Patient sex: M
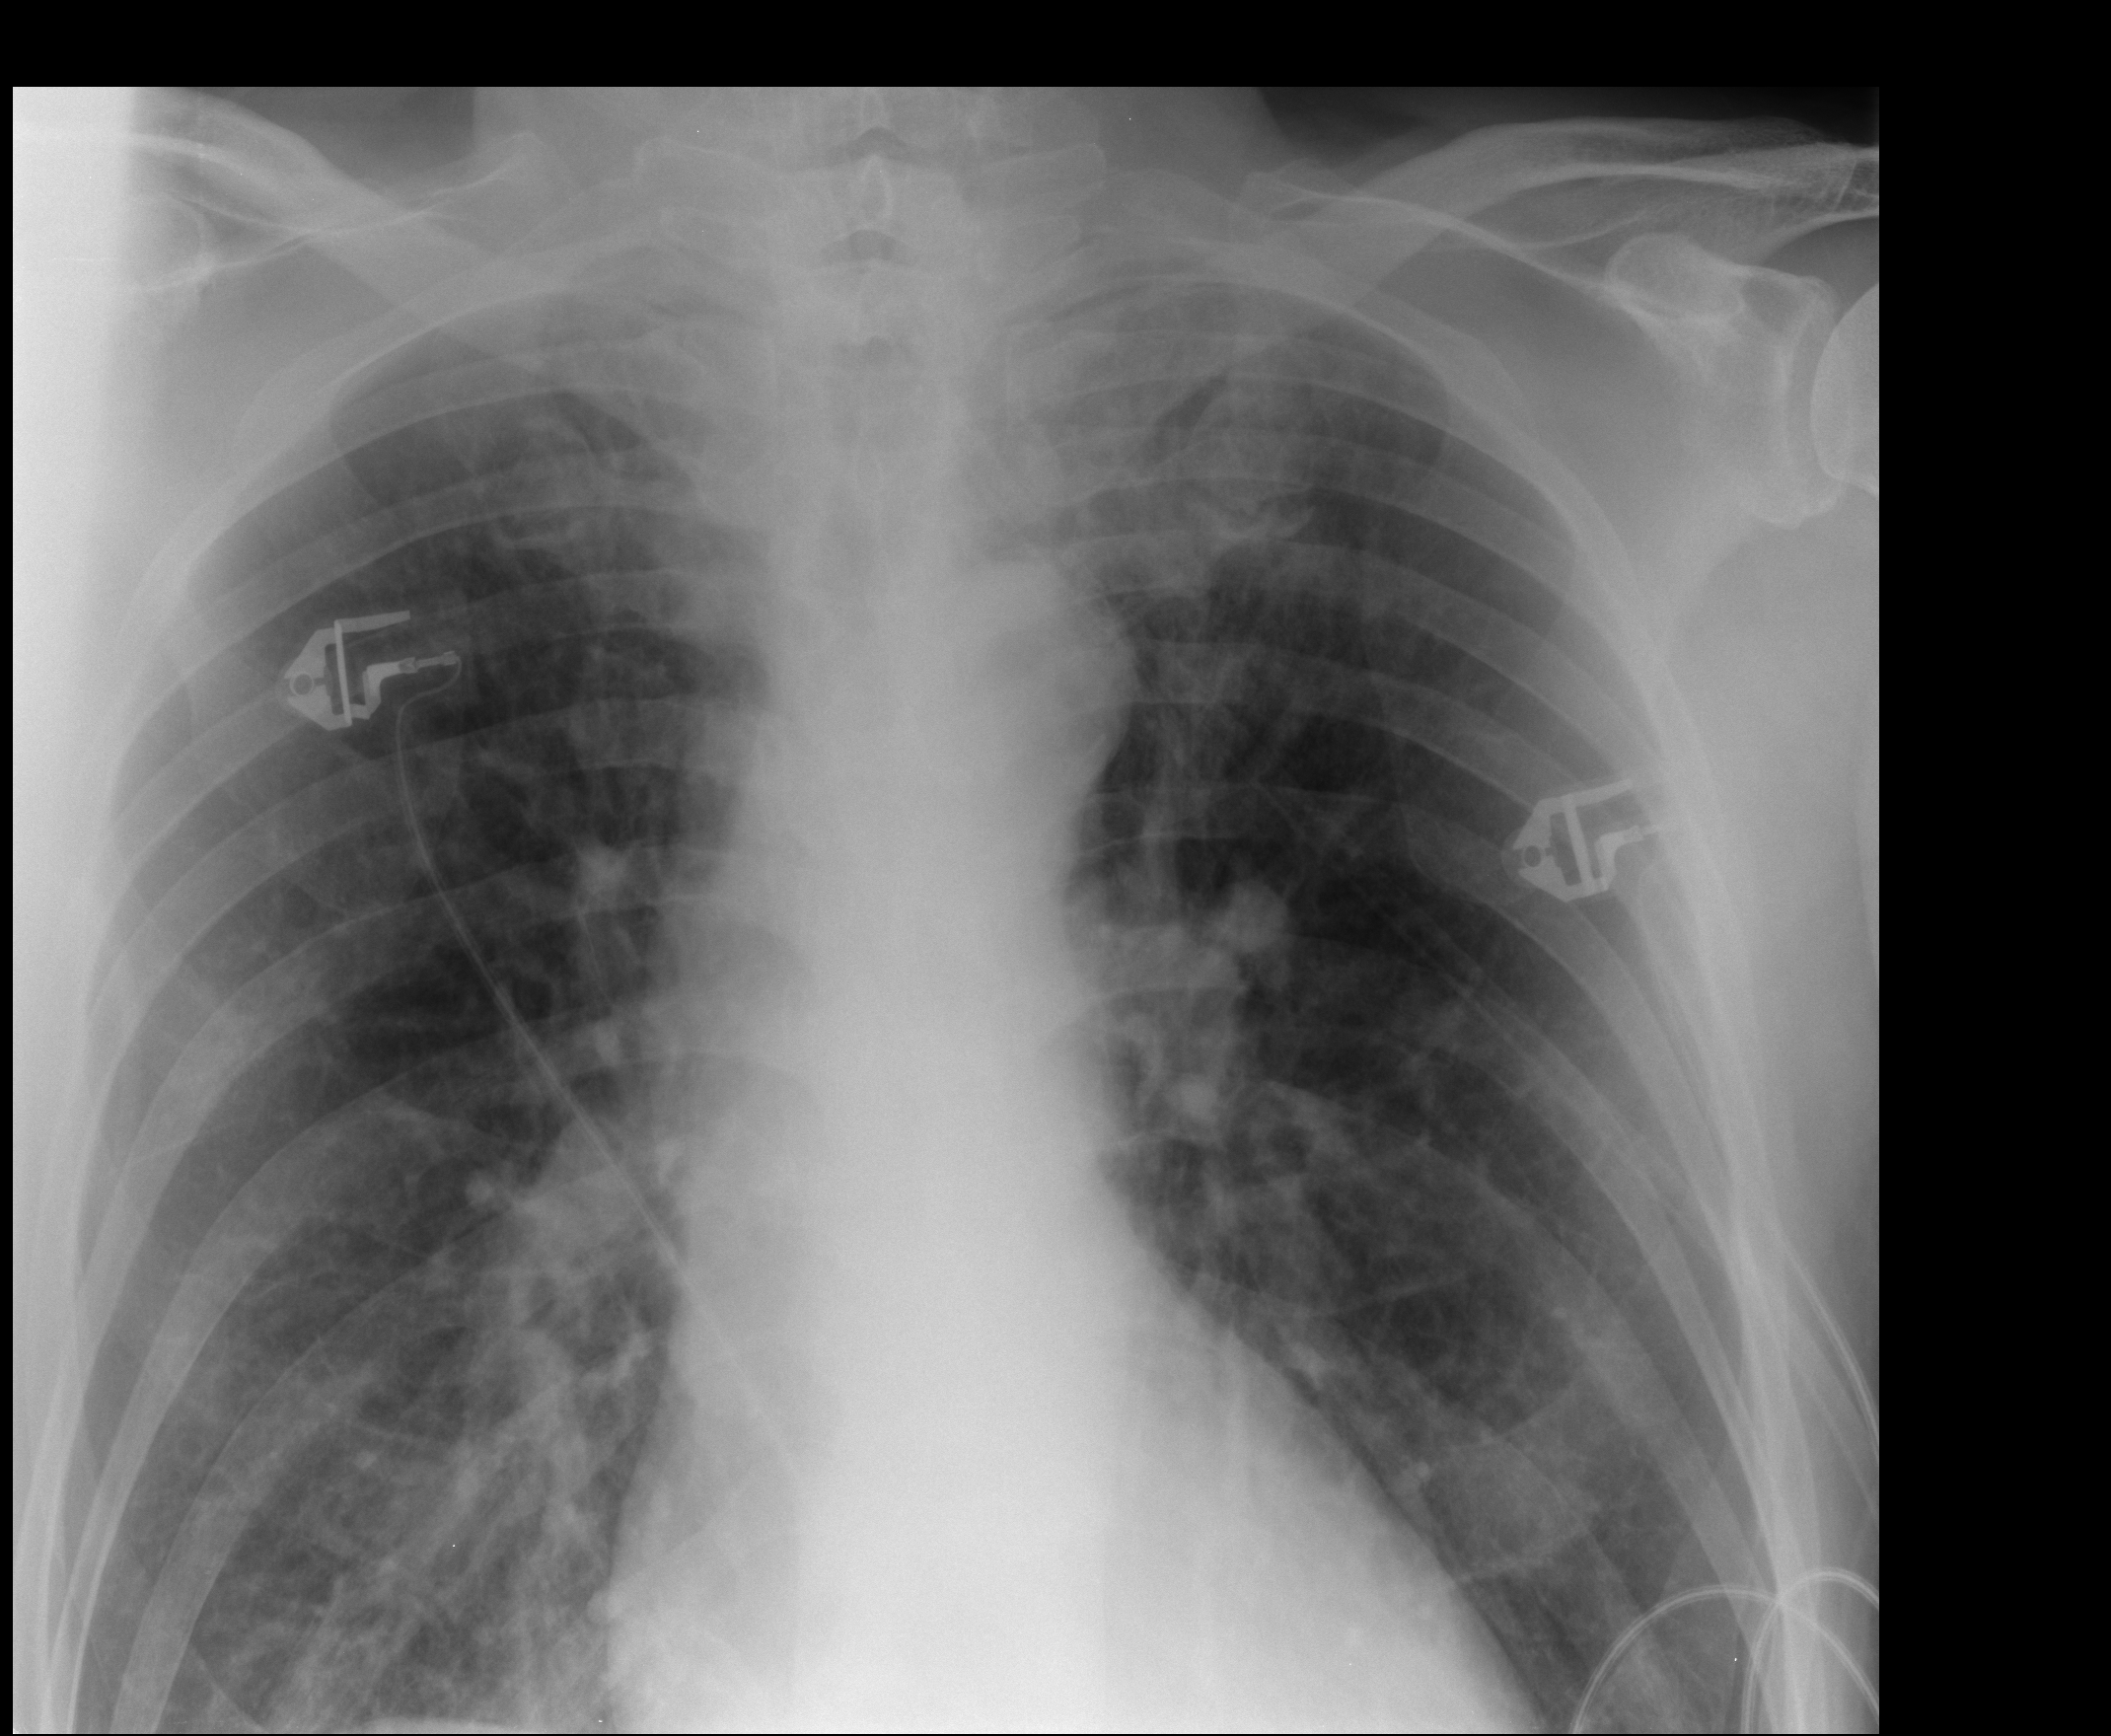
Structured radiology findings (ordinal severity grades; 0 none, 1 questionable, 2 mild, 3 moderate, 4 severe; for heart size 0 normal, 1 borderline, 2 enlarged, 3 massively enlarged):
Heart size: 0
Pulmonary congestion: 1
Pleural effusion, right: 0
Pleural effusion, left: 0
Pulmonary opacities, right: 1
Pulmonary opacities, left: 0
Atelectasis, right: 2
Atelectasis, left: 2